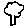
Label: tree